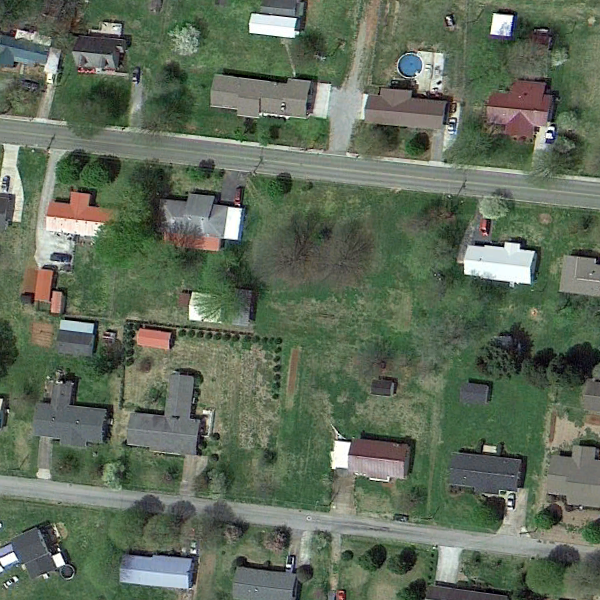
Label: MediumResidential